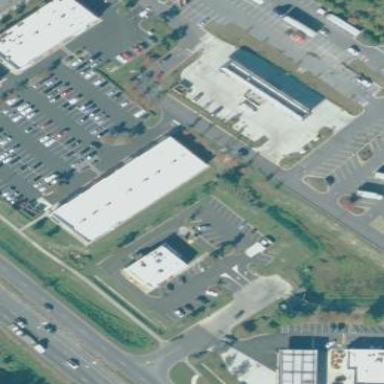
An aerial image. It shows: Retail building.